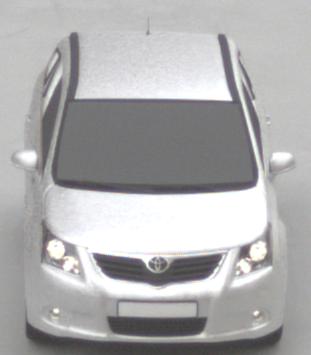
Make: Toyota
Model: Avensis 1.6
Detailed model: Avensis (T27) Notch Back
Model produced from: 2009/01
Model produced until: 2010/08
Doors: 4
Color: white
Road condition: dry road
Daytime: midday
Contrast: low contrast